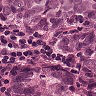
Metastatic tissue present: yes